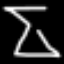
Label: hourglass